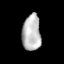
Tissue: lung
Cell type: Epithelial cells
Senescence score: 0.09475
Nuclear area (px): 657
Mean DAPI intensity: 185.807